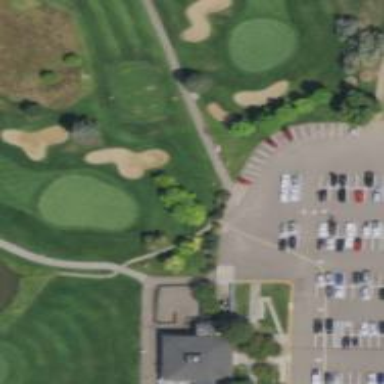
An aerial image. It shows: Golf cart path that functions as road.